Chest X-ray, PA view. Patient: 24 years old, sex M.
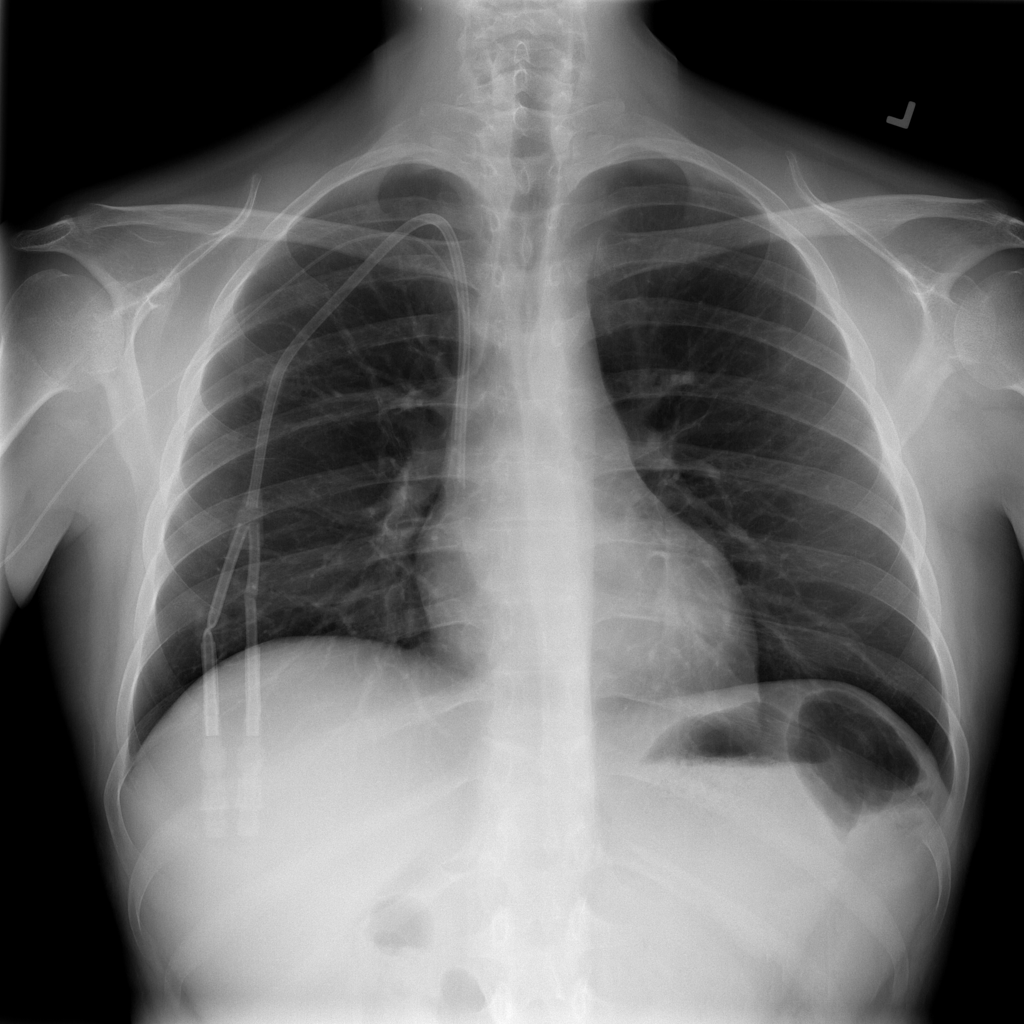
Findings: No Finding